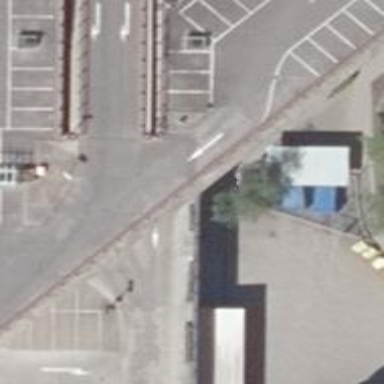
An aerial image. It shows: Entrance to multi-storey parking facility.